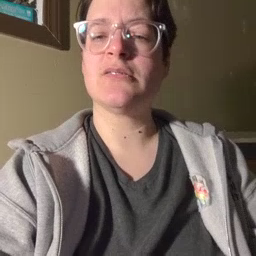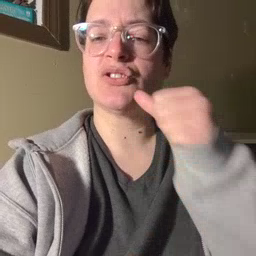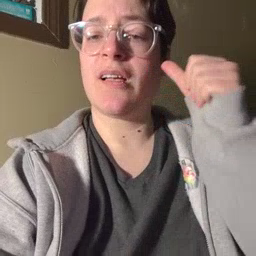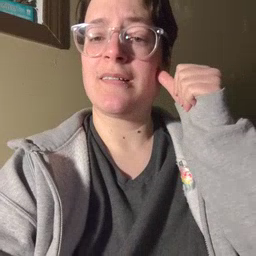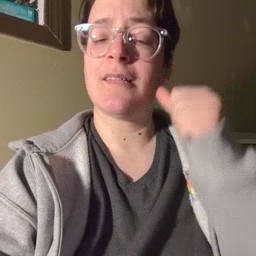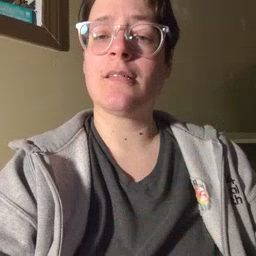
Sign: yesterday